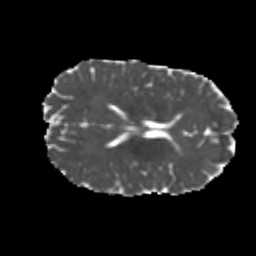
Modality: MD
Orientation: axial
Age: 24
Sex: male
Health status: healthy
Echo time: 0.074 s